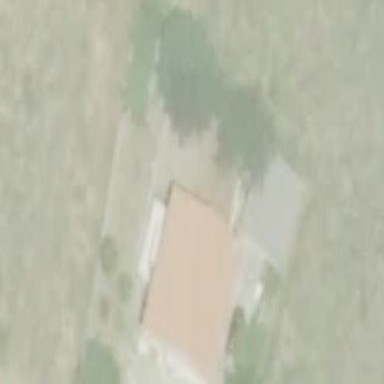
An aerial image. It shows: Simple house.